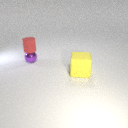
small red rubber cylinder above small purple metal sphere